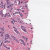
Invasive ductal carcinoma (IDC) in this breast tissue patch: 1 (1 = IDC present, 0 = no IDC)